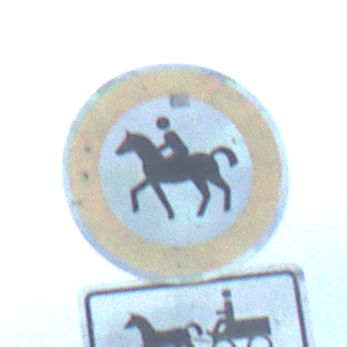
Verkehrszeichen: VerbotReiter
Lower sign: MehrspurigeFahrzeugeFrei9
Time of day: SunriseSunset
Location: Outdoor (Beach)
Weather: PartlyCloudy
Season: NotSpecified
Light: Natural